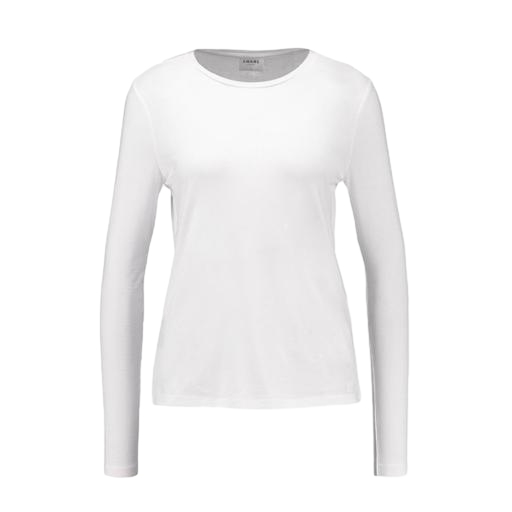
white women's heattech extra warm scoop neck tee, white women's long-sleeve top, white pima long sleeve crew tee, white background